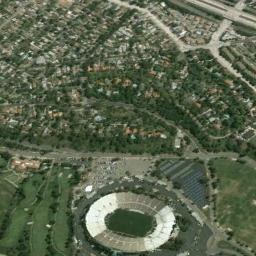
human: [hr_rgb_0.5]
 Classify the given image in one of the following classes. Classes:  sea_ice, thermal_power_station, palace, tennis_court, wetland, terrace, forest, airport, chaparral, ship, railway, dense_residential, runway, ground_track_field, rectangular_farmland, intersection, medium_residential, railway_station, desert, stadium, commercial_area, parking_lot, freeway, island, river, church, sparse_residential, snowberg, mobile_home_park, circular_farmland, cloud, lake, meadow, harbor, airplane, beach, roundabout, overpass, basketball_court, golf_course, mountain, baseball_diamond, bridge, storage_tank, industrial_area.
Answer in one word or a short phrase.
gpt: stadium